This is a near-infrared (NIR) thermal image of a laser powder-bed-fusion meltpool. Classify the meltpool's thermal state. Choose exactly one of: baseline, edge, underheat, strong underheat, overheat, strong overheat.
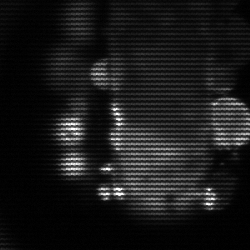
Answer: strong underheat